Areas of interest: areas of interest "Meilong First Village"
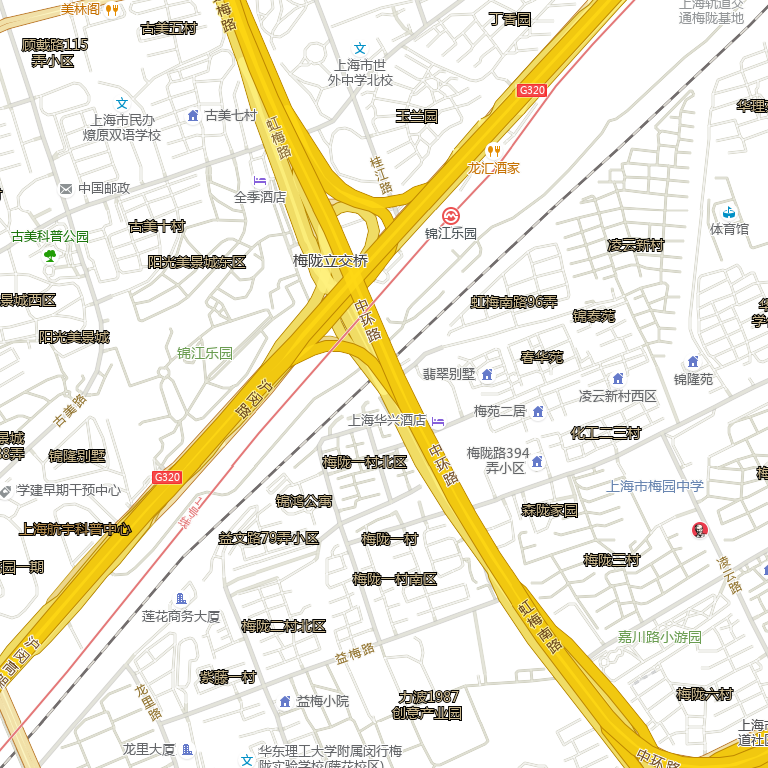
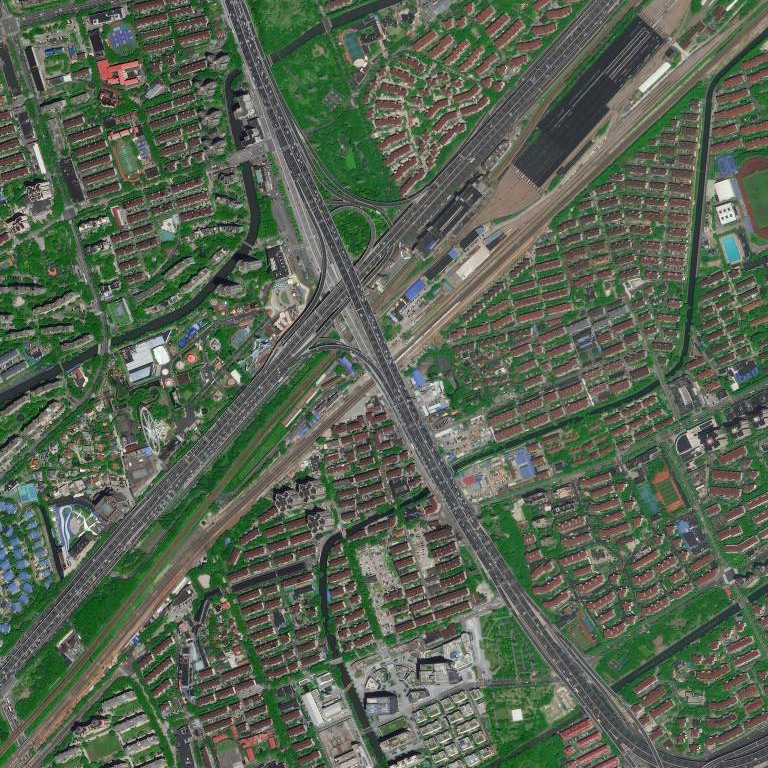